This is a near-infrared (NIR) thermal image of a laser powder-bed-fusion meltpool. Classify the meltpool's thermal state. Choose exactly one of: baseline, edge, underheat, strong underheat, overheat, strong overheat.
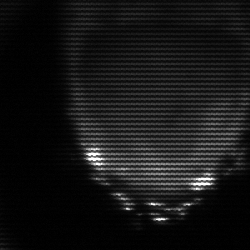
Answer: edge